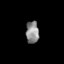
Tissue: prostate
Cell type: T cells
Senescence score: 0.3204
Nuclear area (px): 277
Mean DAPI intensity: 140.823